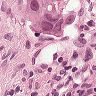
Metastatic tissue present: yes